Question: I've created a wallboard application to display outstanding support calls for my ICT department. I've bound a number of gridviews to sqldatasources which execute a stored procedure. This is automated via asp.net ajax controls and partially refreshes the page/data every 30 seconds.
At the moment, when the number of records in the gridview goes over 9, the gridview automatically pages and shows the number of pages in the bottom right hand corner. The helpdesk can then VNC to the box which controls the screen and manually click to see what's on the next page.
What I am after is a way to programmatically (using the c# code-behind file) changing the current displayed page after 10/15 seconds or so, obviously if this is possible in the scope of the gridview. I trailed using javascript (and failed at jquery) of scrolling the gridview within a div, however this didn't work as expected.
Can anyone point me in the right example? I can't find anyone else querying this functionality via a quick Google. Any help/advice of how to fix this issue would be greatly appreciated!!
'''
<asp:GridView ID="GridView1" ShowHeader="False" runat="server" AutoGenerateColumns="False" DataSourceID="SqlDataSource1"
GridLines="None" CellPadding="2" Font-Size="35pt" AllowPaging="True" PageSize="9">
<Columns>
<asp:BoundField DataField="ID" HeaderText="ID" SortExpression="ID">
<ItemStyle Width="15%" />
</asp:BoundField>
<asp:BoundField DataField="ASSIGNEES" HeaderText="ASSIGNEES" SortExpression="ASSIGNEES">
<ItemStyle Width="32%" Wrap="false"/>
</asp:BoundField>
<asp:BoundField DataField="title" HeaderText="title" SortExpression="title">
<ItemStyle Width="53%" Wrap="false"/>
</asp:BoundField>
</Columns>
</asp:GridView>
'''
'''
<asp:SqlDataSource ID="SqlDataSource1" runat="server" ConnectionString="<%$ ConnectionStrings:FPConnectionString %>" SelectCommand="HDMonitoringOutstandingToday" SelectCommandType="StoredProcedure"></asp:SqlDataSource>
'''

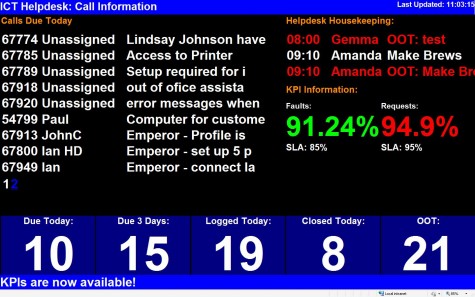
Answer: You can try something like this in a timer.
'''
if(GridView1.PageIndex == GridView1.PageCount)
{
GridView1.PageIndex = 0;
}
else
{
GridView.PageIndex = GridView.PageIndex + 1;
}
'''
I cant remember if you would need to add one to the PageIndex or not.
But anyway, the properties you need to work with are PageIndex and PageCount.